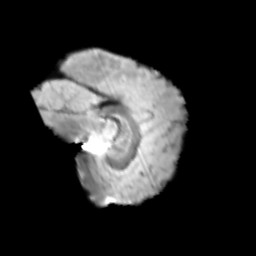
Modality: T2w
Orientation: sagittal
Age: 11
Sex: male
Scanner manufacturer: siemens
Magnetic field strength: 3 T
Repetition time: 3.8 s
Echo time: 0.07 s